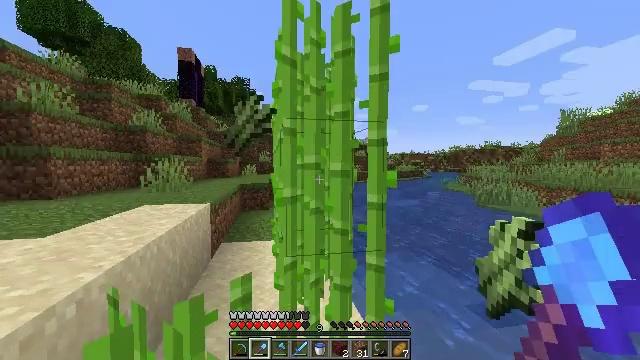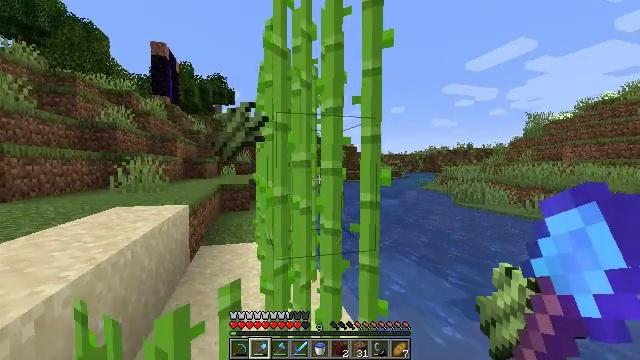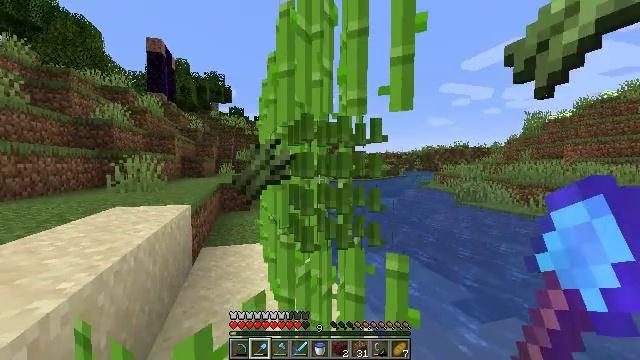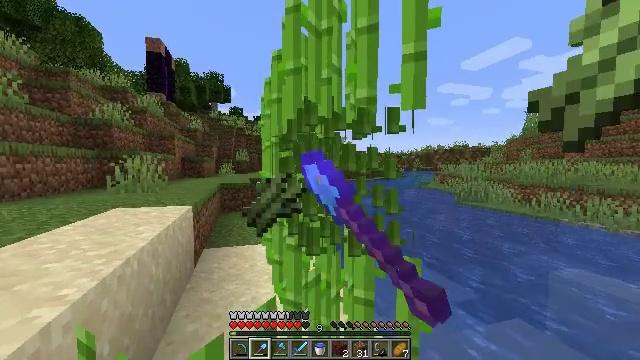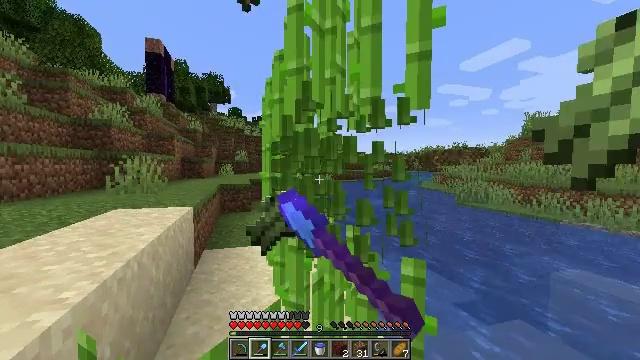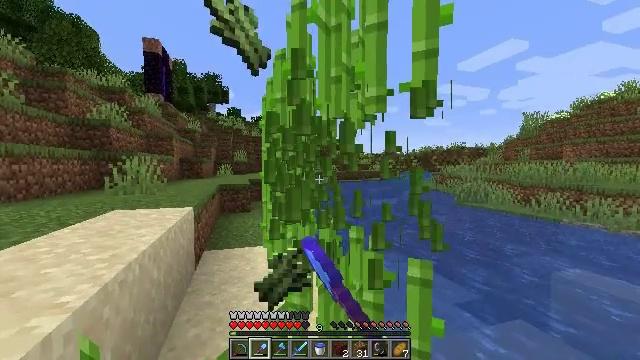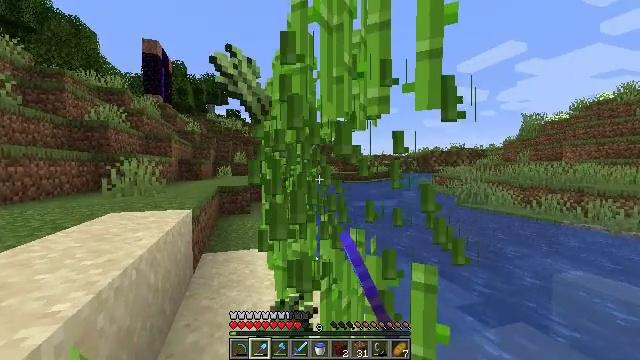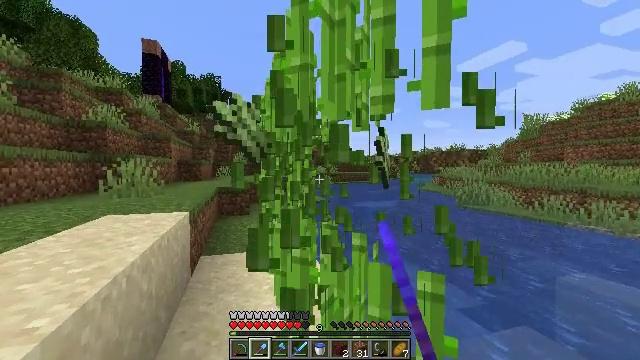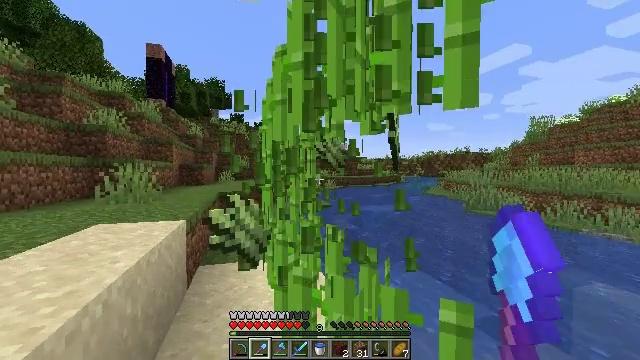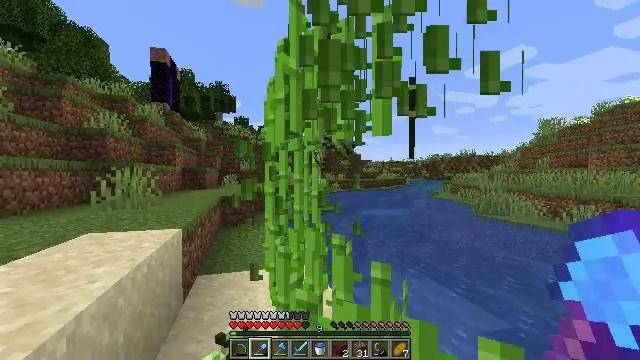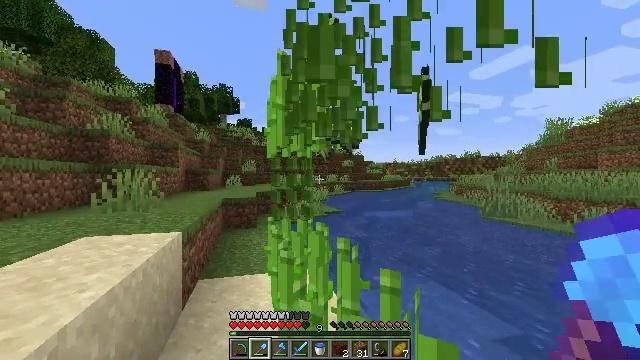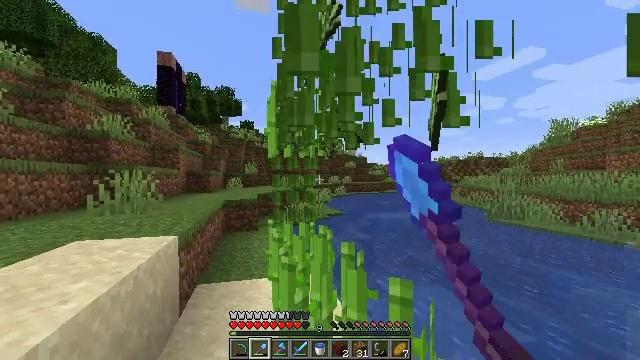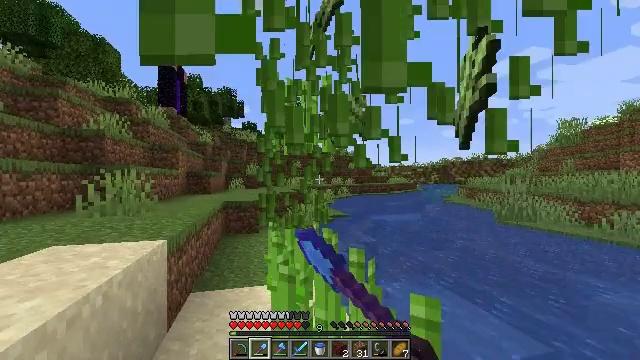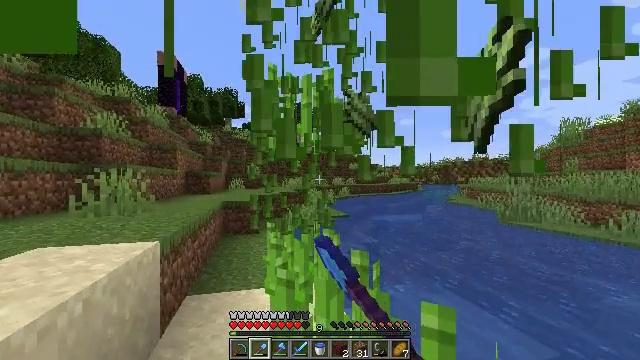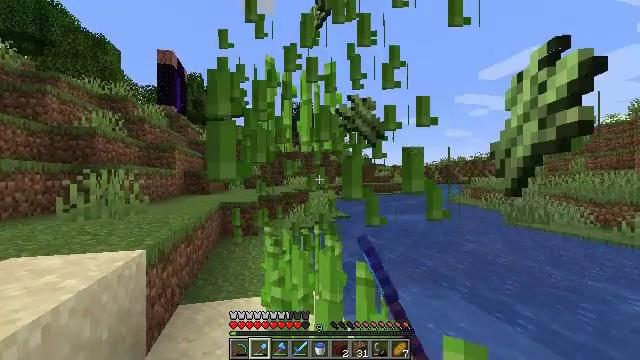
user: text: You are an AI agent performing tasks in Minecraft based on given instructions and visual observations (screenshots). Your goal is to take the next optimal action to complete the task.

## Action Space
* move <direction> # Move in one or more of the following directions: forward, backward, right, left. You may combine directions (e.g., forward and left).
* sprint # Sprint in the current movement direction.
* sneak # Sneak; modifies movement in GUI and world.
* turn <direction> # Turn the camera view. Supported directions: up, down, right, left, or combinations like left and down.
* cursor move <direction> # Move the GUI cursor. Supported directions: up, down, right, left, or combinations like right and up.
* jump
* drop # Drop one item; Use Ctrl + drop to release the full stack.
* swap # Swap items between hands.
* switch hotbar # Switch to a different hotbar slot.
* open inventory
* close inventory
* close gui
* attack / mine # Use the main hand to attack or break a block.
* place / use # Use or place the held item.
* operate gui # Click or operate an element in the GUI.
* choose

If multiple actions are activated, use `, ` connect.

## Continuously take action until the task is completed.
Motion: motion action
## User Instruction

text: Harvest sugar cane from the plant.
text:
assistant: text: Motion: move forward and move left, turn right
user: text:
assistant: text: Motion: attack / mine
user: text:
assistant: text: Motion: attack / mine
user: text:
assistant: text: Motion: attack / mine
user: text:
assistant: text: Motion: attack / mine
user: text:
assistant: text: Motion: move forward, attack / mine
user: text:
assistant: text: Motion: move forward, attack / mine
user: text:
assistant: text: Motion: move forward, attack / mine
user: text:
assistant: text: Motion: move forward, attack / mine
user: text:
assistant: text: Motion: move forward, attack / mine
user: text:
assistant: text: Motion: move forward, attack / mine
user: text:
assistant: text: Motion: move forward
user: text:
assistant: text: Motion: move forward
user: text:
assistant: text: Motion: move forward
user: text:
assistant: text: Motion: no_op